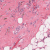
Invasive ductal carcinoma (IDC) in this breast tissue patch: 0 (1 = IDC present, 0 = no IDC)